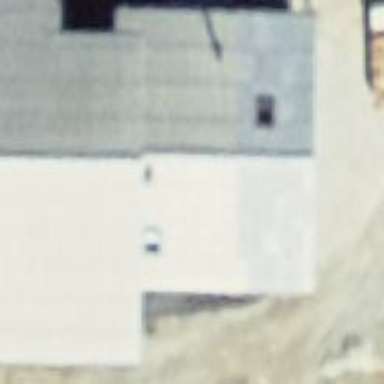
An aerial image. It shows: Part of house building.